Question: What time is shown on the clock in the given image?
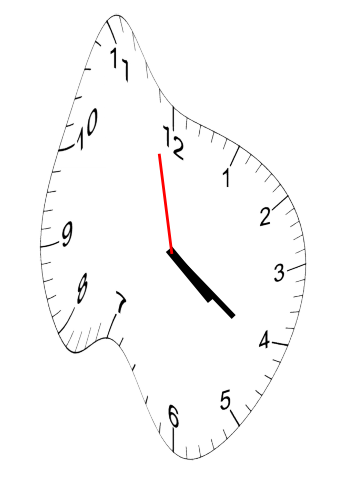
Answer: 04:20:58